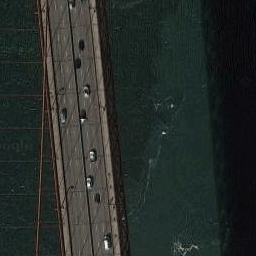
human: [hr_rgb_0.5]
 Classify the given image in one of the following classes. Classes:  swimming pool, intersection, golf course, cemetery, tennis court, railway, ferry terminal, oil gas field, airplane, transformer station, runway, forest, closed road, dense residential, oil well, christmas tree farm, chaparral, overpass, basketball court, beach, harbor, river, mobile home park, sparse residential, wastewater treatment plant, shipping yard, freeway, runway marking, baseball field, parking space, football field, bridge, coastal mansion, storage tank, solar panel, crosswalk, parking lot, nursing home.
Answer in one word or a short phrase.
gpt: bridge